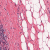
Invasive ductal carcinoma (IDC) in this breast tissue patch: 0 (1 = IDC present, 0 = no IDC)